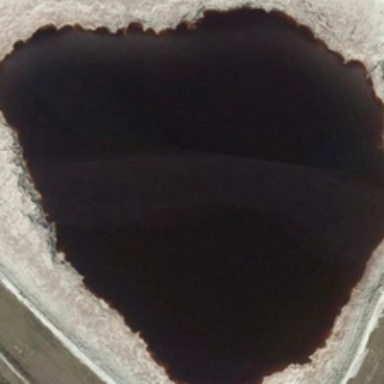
The red pool is surrounded by large rocks .